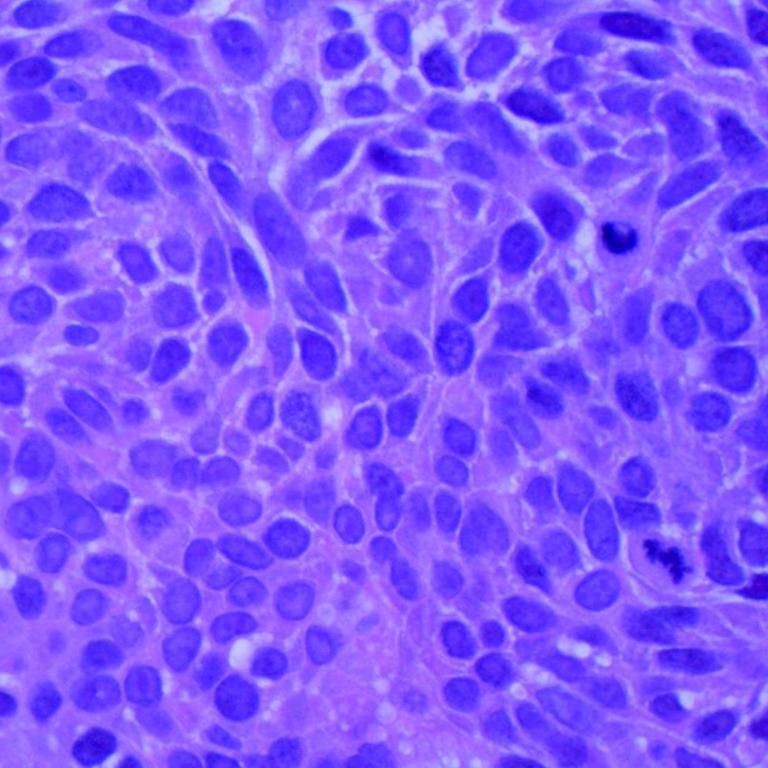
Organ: lung
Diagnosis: squamous carcinomas